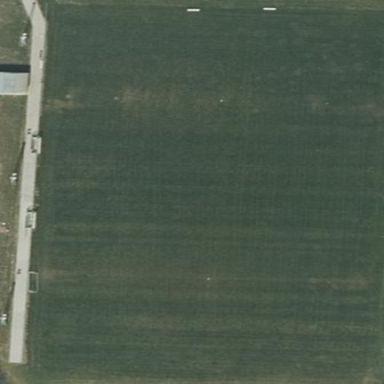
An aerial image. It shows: Soccer pitch for leisure land activities.